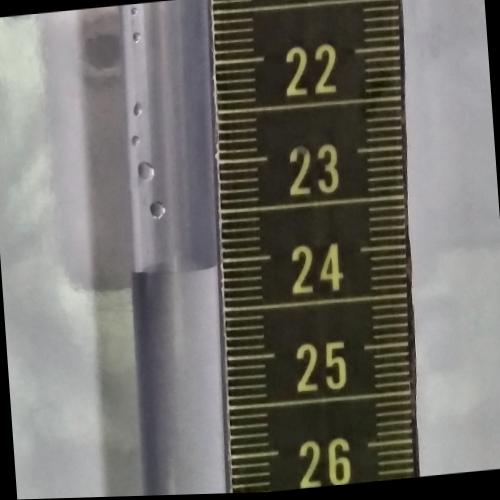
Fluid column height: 24.0 cm